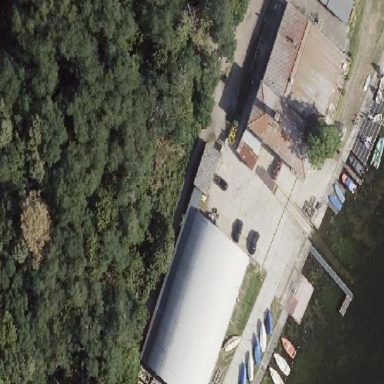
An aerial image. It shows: Warehouse with round-gabled roof.